Question: I am using <URL>, which seems to be the only documentation. But there seems no reference for using the next and back navigation buttons of the calendar.

1. Where can I find a good documentation on BootFlat
2. What is the java script function to call for the next and back buttons on the calendar
3. How to give an onClick() for the dates so that a modal pops up.
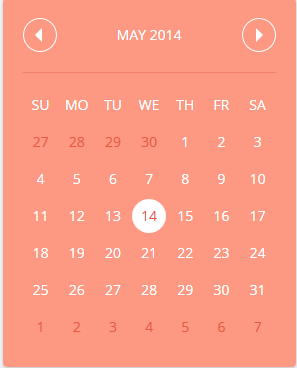
Answer: Well i know its too late for the answer but yes this may help someone so posting answer !!!
1. first of all there is no good documentation for Bootflat datepicker except from their official site here...
2. Then moving to the datepicker of bootflat, Bootflat is providing us only good style for the calendar, if we want to use calendar then we can use the style of bootflat for our calendar but bootflat itself is not providing any javascript method for the next and back months or onClick months popup or anything like that
3. Bootflat Datepicker-- I have created one datepicker using Bootflat theme for the angular2 for myself, here you found the functionality of next and back month, Today date selected, and pop over over the dates. Look at here....
> <URL>